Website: apple-inc
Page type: account-selection
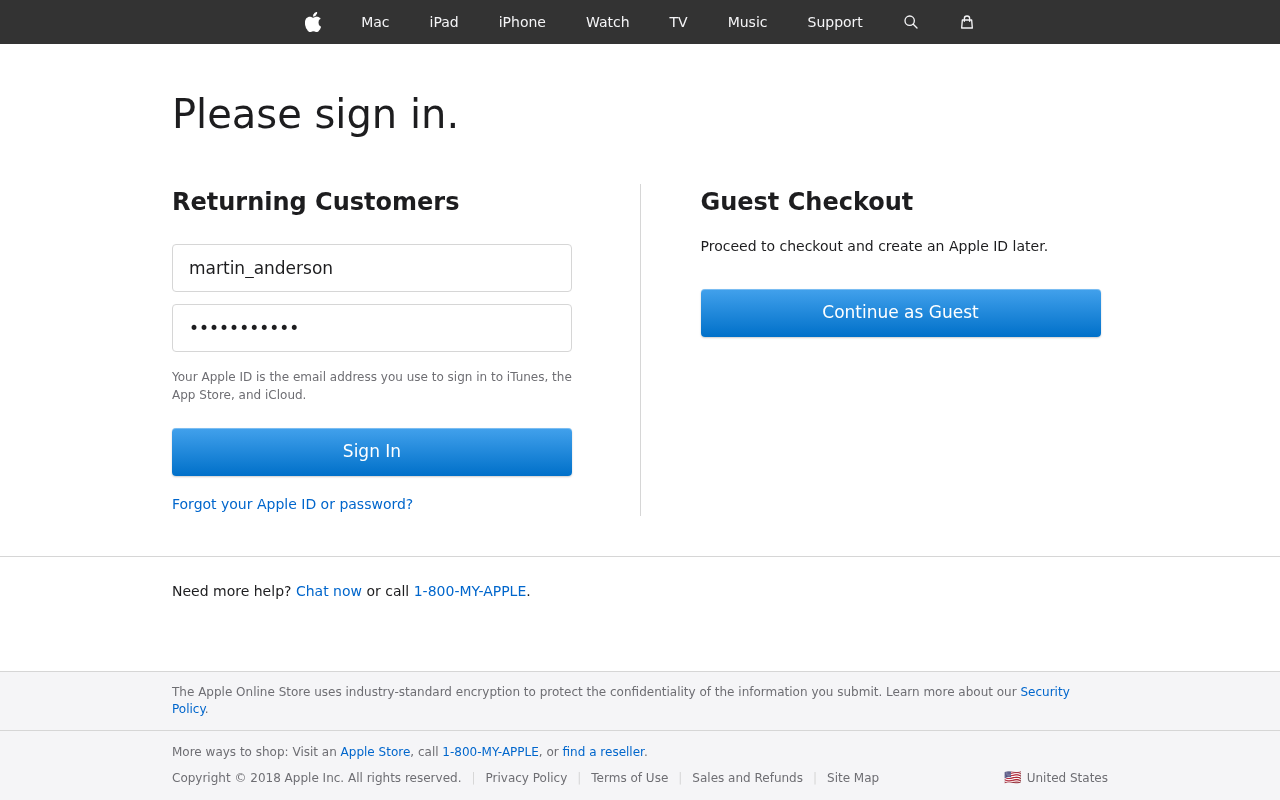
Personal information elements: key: PII_LOGIN_USERNAME
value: martin_anderson